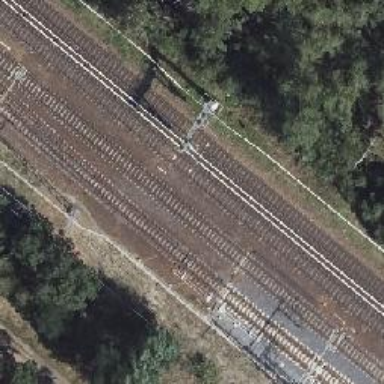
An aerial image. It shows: Railway signal.